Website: home-depot
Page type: billing-address
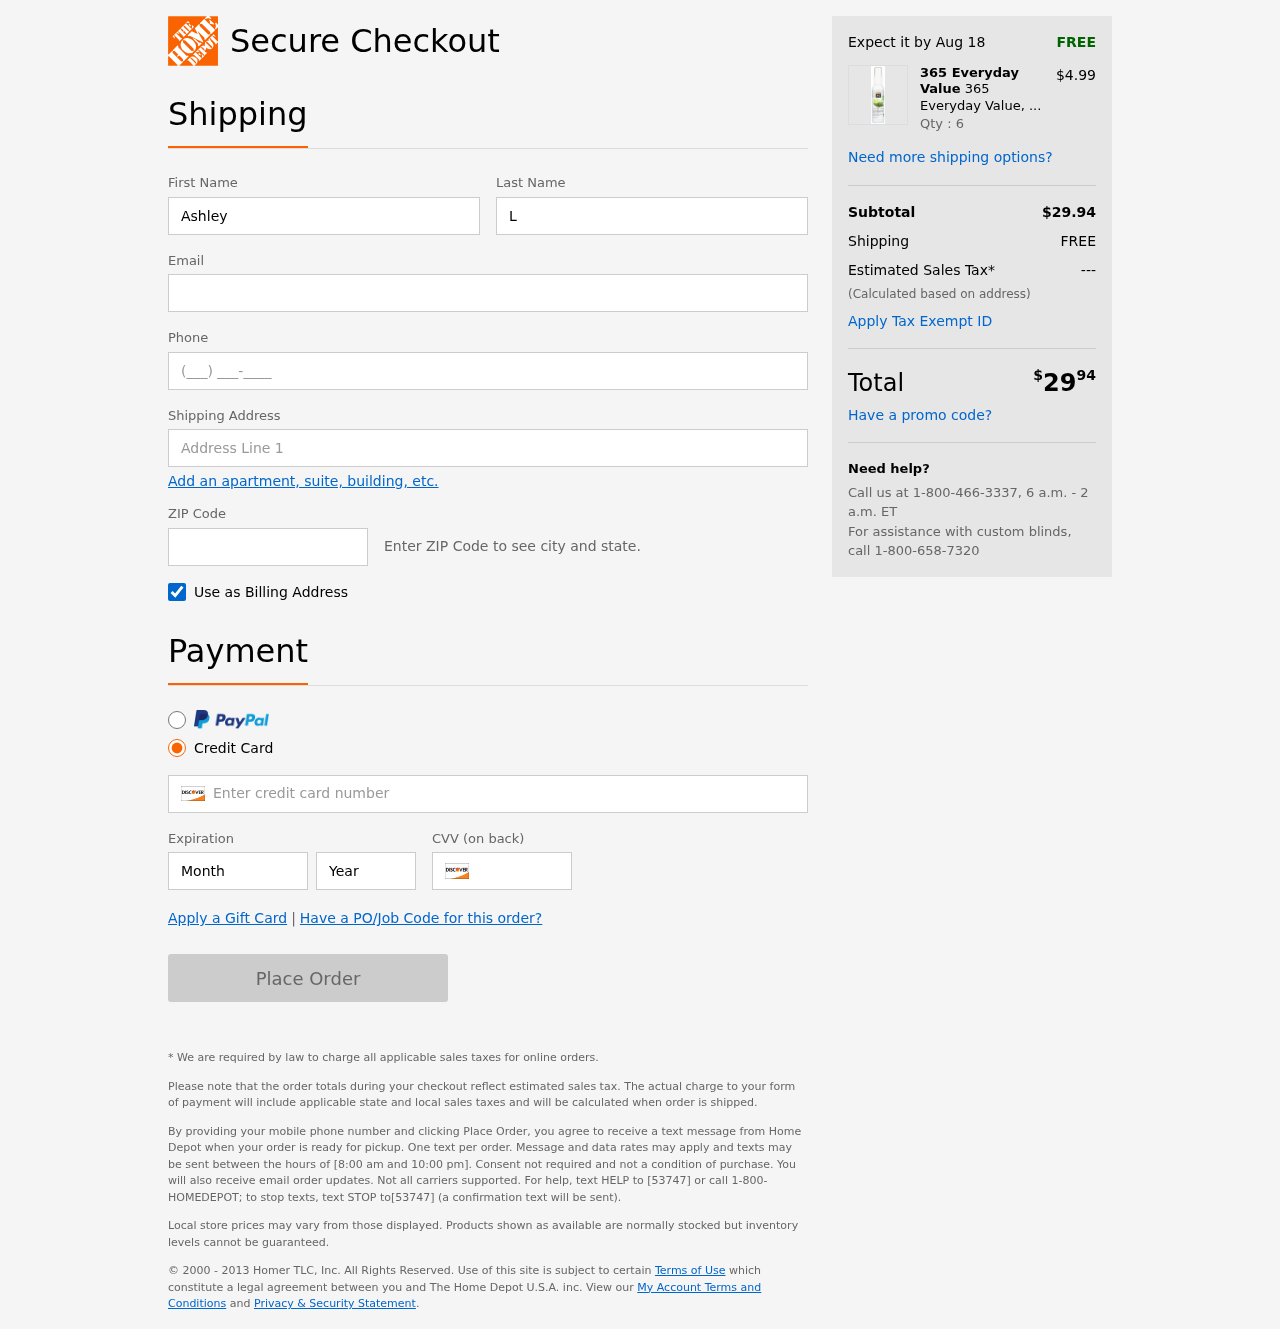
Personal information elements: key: PII_FIRSTNAME
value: Ashley
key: PII_LASTNAME
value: Leon
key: PII_EMAIL
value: ashleyleon@gmail.com
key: PII_PHONE
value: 6274728342
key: PII_STREET
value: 7680 Wilson Ridge
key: PII_POSTCODE
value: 87585
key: PII_CARD_NUMBER
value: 6011 4147 5363 9340
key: PII_CARD_EXPIRY_MONTH
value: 11
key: PII_CARD_CVV
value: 542
Product elements: key: PRODUCT1_BRAND
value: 365 Everyday Value
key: PRODUCT1_NAME
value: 365 Everyday Value, Hand Sanitizer Spray, Mojito Mint, 2 fl oz
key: PRODUCT1_PRICE
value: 4.99
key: PRODUCT1_QUANTITY
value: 6
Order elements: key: ORDER_DELIVERY_DATE
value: Aug 18
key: ORDER_SUBTOTAL
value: $29.94
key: ORDER_SHIPPING_COST
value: FREE
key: ORDER_TAX
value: ---
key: ORDER_TOTAL2
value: $2994